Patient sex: M
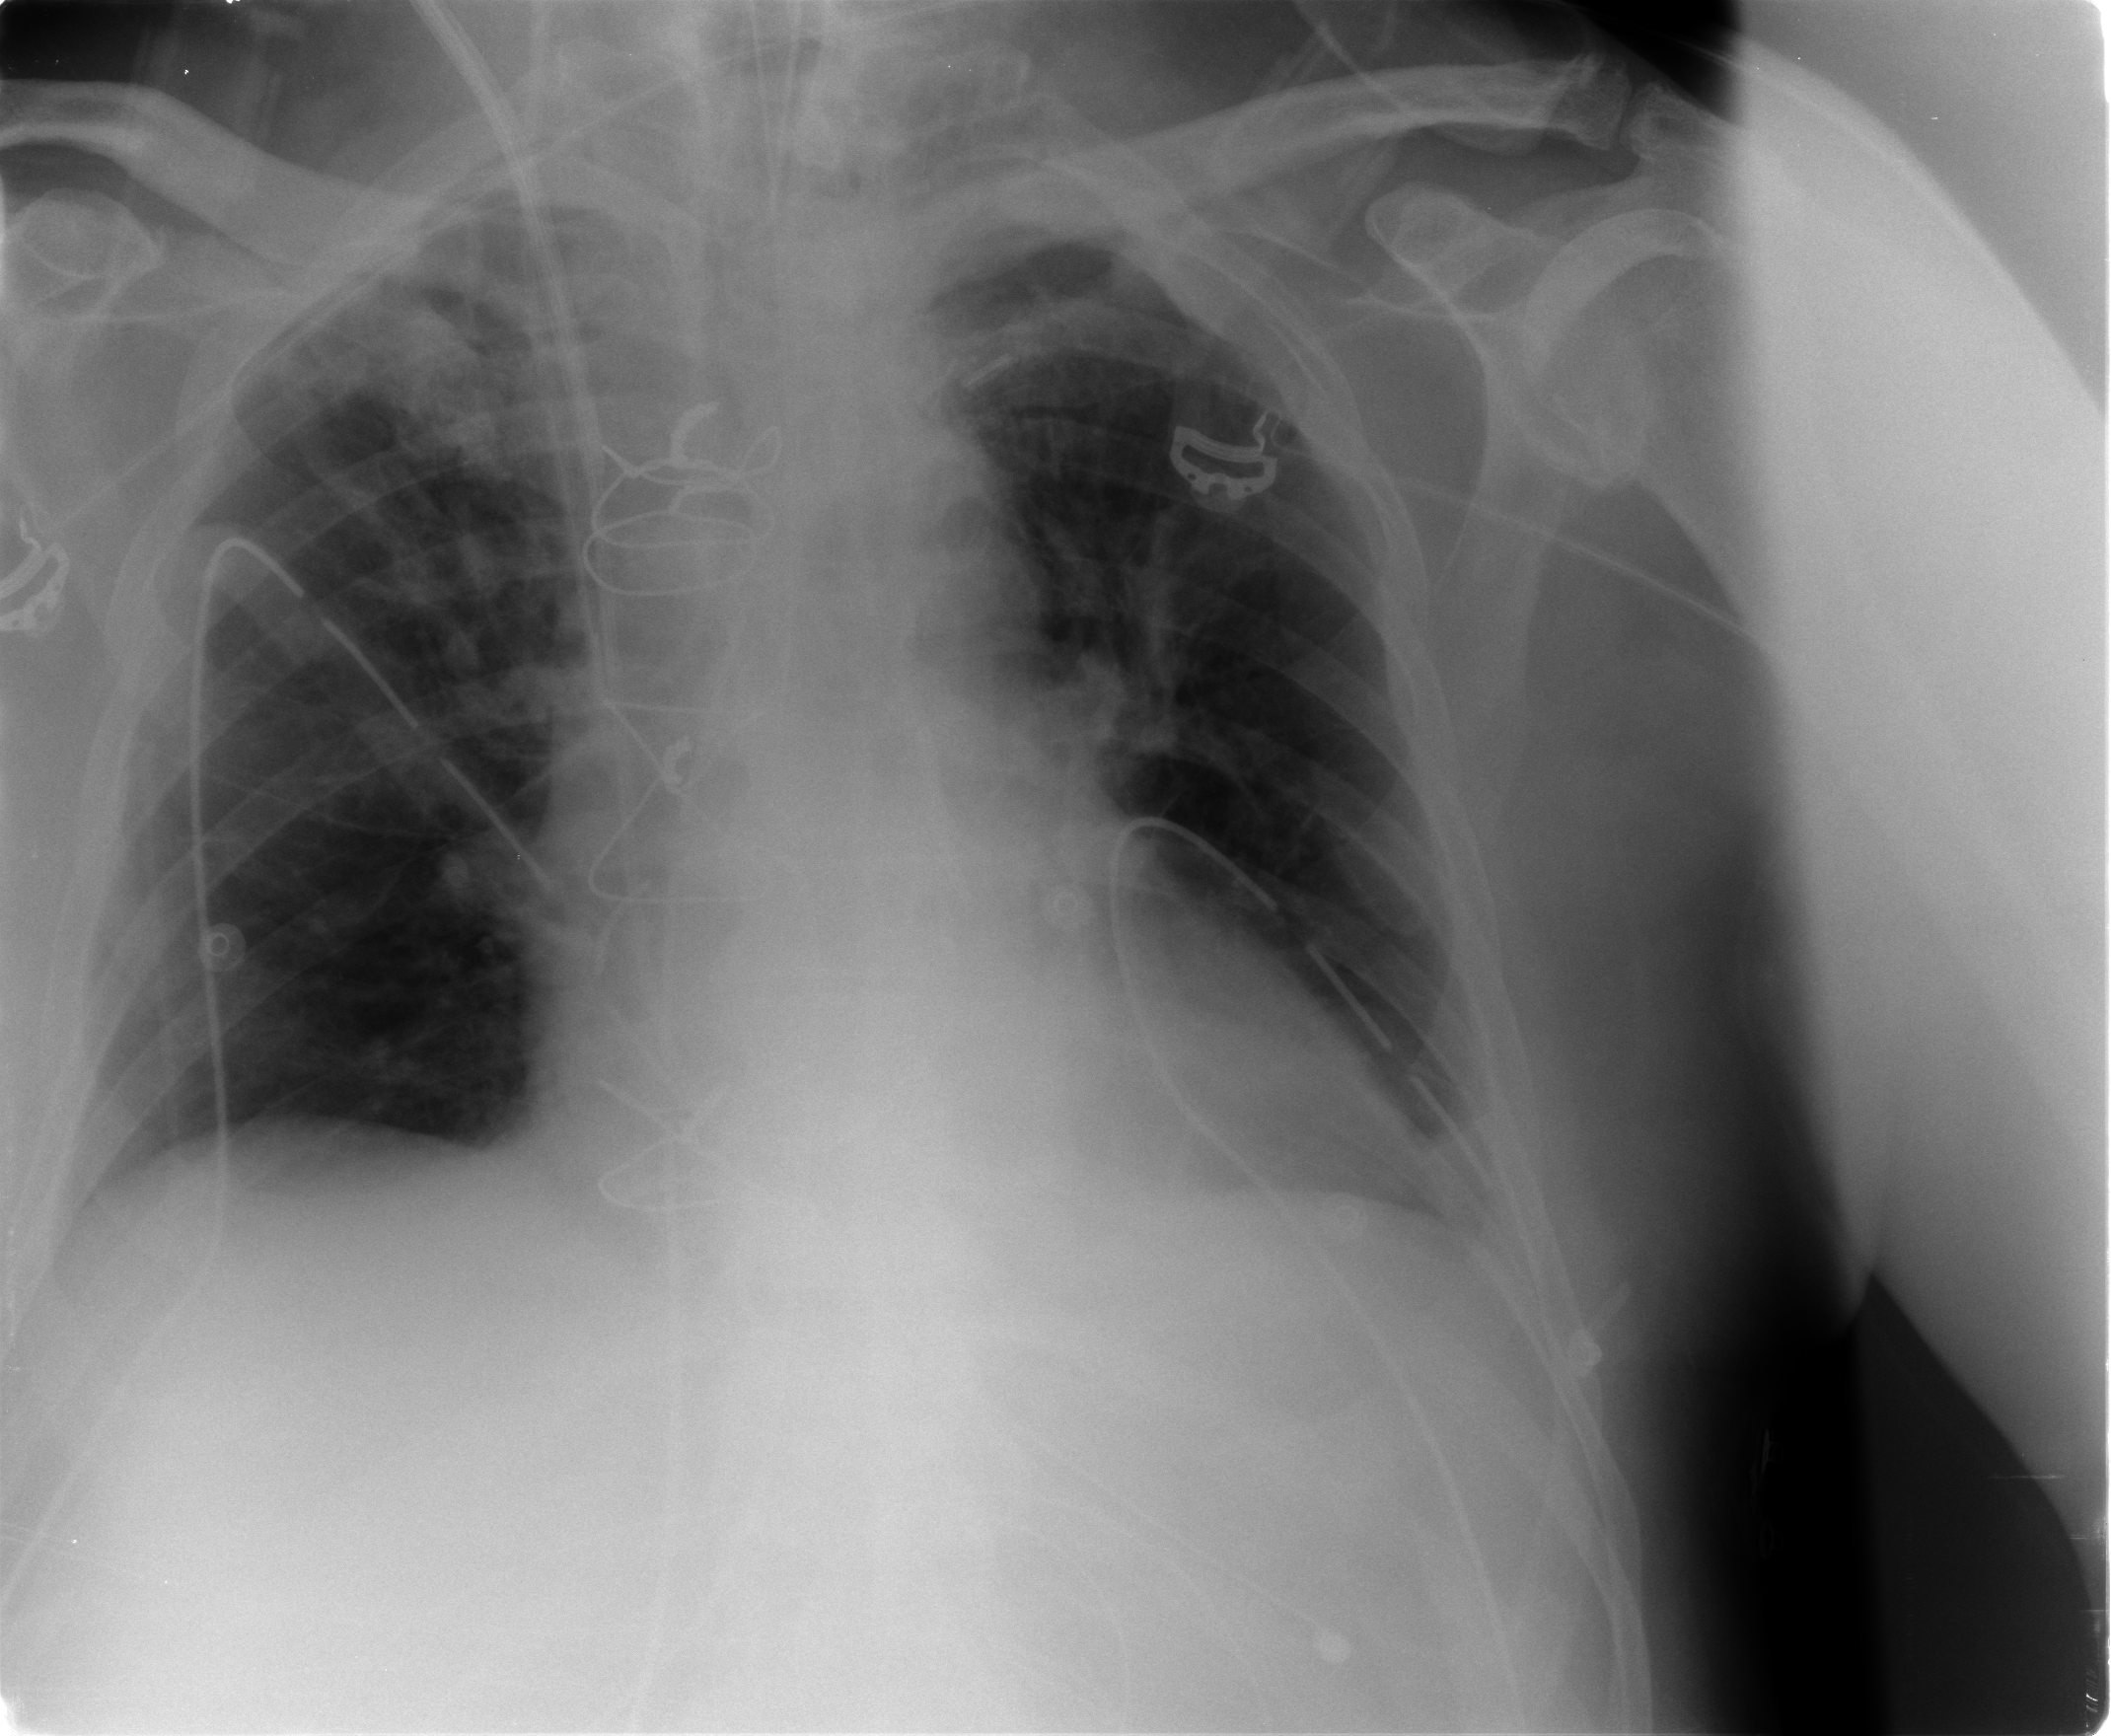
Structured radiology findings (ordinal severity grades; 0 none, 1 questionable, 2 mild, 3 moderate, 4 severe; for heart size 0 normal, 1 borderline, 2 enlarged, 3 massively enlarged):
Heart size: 1
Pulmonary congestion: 2
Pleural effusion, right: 0
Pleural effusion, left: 0
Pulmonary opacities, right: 0
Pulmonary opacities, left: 0
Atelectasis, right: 2
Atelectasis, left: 1